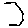
Label: hexagon